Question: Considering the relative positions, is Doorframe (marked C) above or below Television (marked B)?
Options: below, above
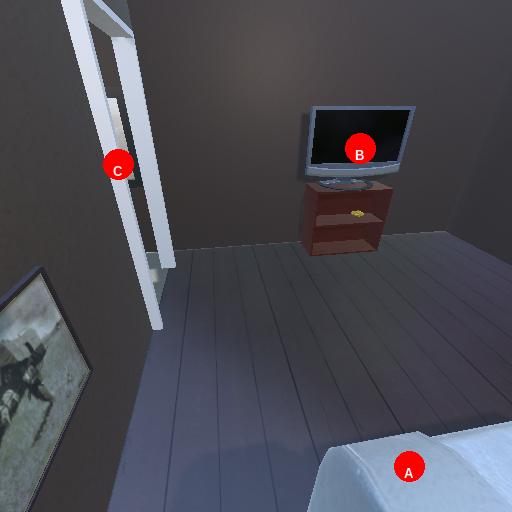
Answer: below